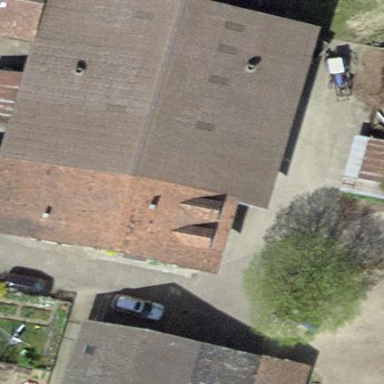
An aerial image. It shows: Farmyard area.